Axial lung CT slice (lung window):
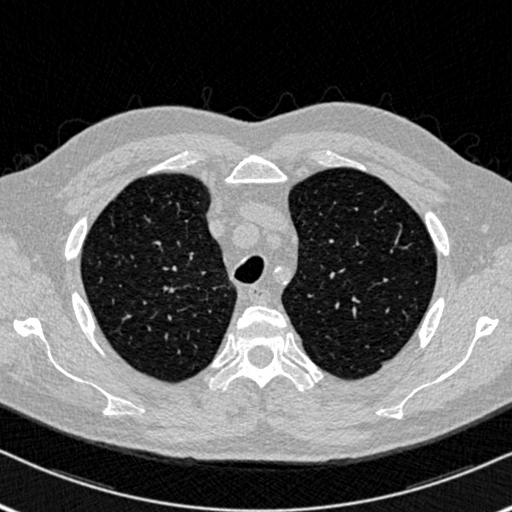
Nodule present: no